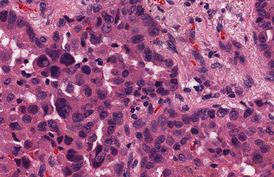
Tumor epithelial tissue: yes
Tumor-associated stroma tissue: yes
Normal tissue: no